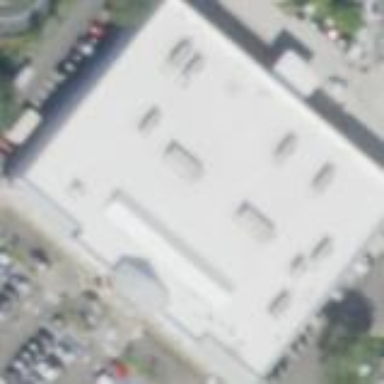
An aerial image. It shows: Supermarket building.